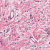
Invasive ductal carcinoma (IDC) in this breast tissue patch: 0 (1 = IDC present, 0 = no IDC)